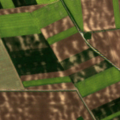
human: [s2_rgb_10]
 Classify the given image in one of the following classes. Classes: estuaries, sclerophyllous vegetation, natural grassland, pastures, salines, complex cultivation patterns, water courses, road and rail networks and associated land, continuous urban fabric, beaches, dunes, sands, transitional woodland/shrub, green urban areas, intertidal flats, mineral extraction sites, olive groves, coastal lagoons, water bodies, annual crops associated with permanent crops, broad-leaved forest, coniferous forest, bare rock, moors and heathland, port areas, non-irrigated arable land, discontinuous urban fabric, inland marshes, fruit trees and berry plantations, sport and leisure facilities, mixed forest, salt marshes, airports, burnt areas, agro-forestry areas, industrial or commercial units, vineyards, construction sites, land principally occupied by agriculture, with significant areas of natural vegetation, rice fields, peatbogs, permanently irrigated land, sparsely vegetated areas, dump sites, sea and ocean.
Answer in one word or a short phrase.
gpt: non-irrigated arable land